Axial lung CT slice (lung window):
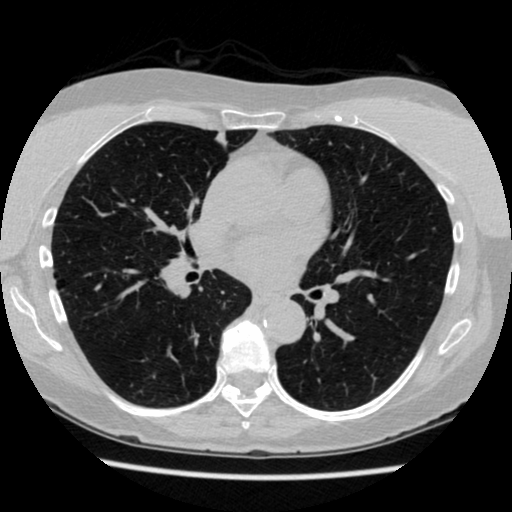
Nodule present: no